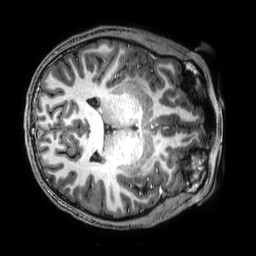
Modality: T1w
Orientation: axial
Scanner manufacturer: philips
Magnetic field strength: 3 T
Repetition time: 0.008 s
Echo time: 0.003575 s